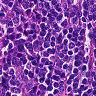
Metastatic tissue present: no